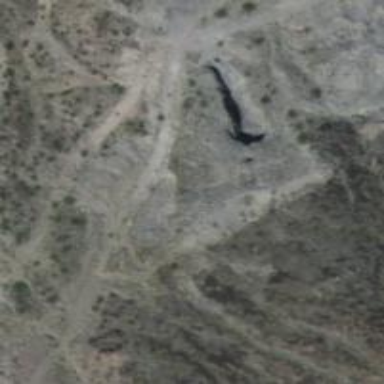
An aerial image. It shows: Quarry area.